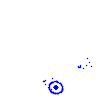
Particle: pion